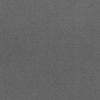
Label: dusty